Question: I'm using Kendo UI grid, which has a Group by default. In the group header, it shows some aggregate info. It also uses row template to show row info, i.e. show a Check mark for 'True', Cross mark for 'False'. The code is at below:
'''
<script id="rowTemplate" type="text/x-kendo-tmpl">
<tr>
<td>
</td>
<td>
#: Portfolio #
</td>
<td>
#: Folder #
</td>
<td>
#: FileName #
</td>
<td>
#: DocumentType #
</td>
<td>
#: ActionTime #
</td>
<td>
#: UserName #
</td>
<td>
#: CompanyName #
</td>
<td>
<img src="Images/downloaded_#:data.Downloaded#.png" alt="downloaded_#:data.Downloaded#.png" />
</td>
</tr>
</script>
var dataSource = new kendo.data.DataSource( {
schema: {
model: {
fields: {
... (some other fields)
DocumentType: { type: "string" },
CompanyName: { type: "string" },
Downloaded: { type: "number" }
}
}
},
pageSize: 200,
group: {
field: "CompanyName", aggregates: [
{ field: "CompanyName", aggregate: "count" },
{ field: "DocumentType", aggregate: "count" },
]
},
aggregate: [{ field: "CompanyName", aggregate: "count" },
{ field: "DocumentType", aggregate: "count" },
{ field: "Downloaded", aggregate: "sum" },
]
});
... (some other configurations)
dataSource: dataSource,
columns: [
... (some other fields)
{
field: "DocumentType", title: "Document Type", width: "80px"
},
{
field: "CompanyName", title: "Company Name", width: "100px"
, aggregates: ["count"]
, groupHeaderTemplate: "Company Name: #=value# (#=getDownloaded(data)# / #=count#)"
},
{
field: "Downloaded", title: "Downloaded", width: "50px"
},
],
sortable: true,
filterable: true,
selectable: true,
pageable: {
refresh: false,
pageSizes: [10, 20, 50, 100, 200], // true,
buttonCount: 5
},
scrollable: false,
rowTemplate: $.proxy(kendo.template($("#rowTemplate").html()), dataSource),
});
'''
It works fine and show the grid correctly. However, if I click to collapse the group header (Yellow circle in below screen shot), it does not work. But if I do not use row template, i.e. comment out this line:
'''
rowTemplate: $.proxy(kendo.template($("#rowTemplate").html()), dataSource),
'''
Then it works fine (but I want to show the image for Downloaded column).

Is this a bug in Kendo? Anyone knows what I did wrong? Thanks.
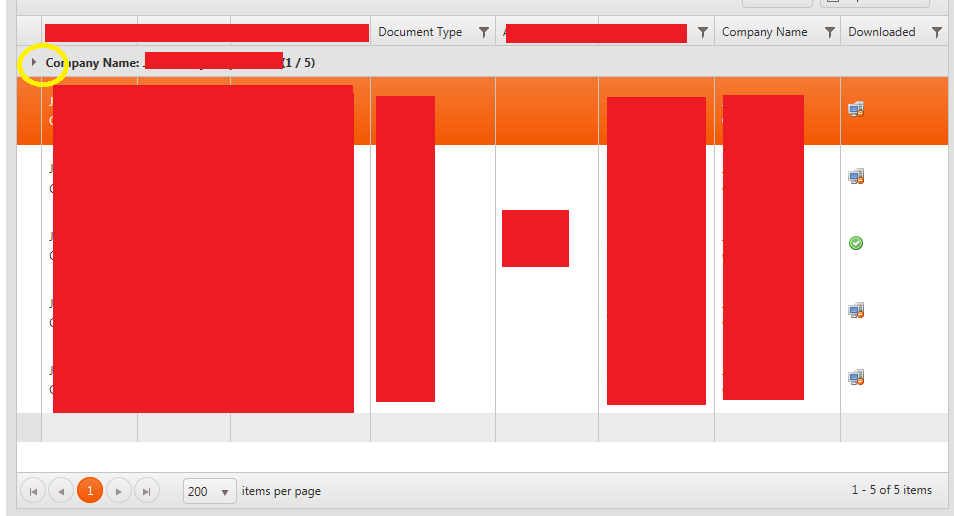
Answer: This does not answer the question of whether this is a bug but you can see if this makes your grid work. Where you are having an issue with the row header not collapsing. Is wonder if there a hidden exception. As a workaround, you can add the image to the column using a column template the same way you are adding your Row Template. Also have you tried without using $.proxy?
...
'''
{
field: "Downloaded", title: "Downloaded", width: "50px" ,
template: kendo.template($("#tmpColumnDownload").html())
}
..
<script id="tmpColumnDownload" type="text/x-kendo-template">
<img src="Images/downloaded_#=Downloaded#.png" alt="downloaded_#=Downloaded#.png" />
</script>
'''